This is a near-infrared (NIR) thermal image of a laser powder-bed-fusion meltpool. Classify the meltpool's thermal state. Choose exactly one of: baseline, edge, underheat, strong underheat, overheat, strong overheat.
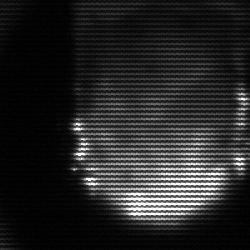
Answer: baseline